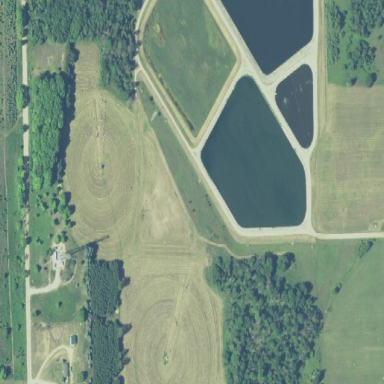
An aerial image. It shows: Wastewater plant.